Aerial crown-view tile of a tropical tree (Barro Colorado Island, Panama), acquired 20250512:
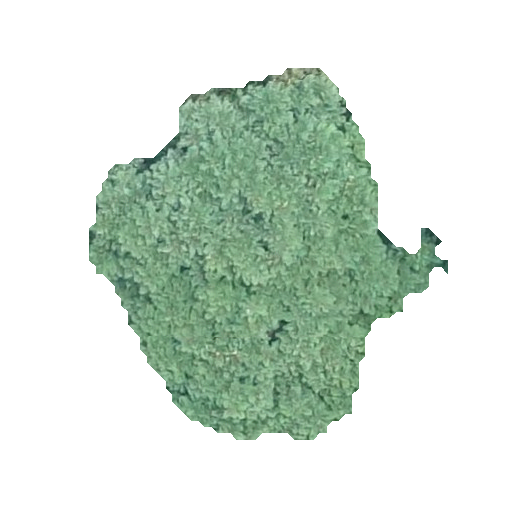
Species: Jacaranda copaia
GBIF accepted scientific name: Jacaranda copaia
Crown area: 120.321 m²